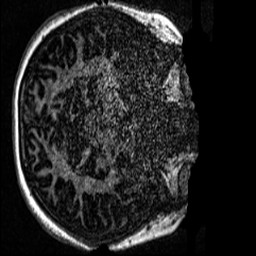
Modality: MP2RAGE
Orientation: axial
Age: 13
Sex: male
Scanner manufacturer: siemens
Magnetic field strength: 3 T
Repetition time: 4 s
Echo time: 0.00299 s